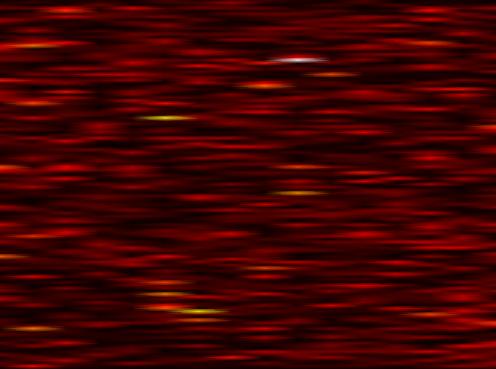
Label: UFMC